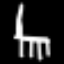
Label: chair